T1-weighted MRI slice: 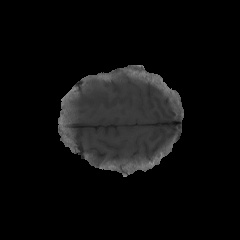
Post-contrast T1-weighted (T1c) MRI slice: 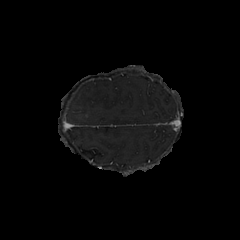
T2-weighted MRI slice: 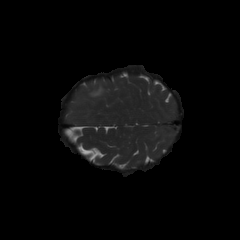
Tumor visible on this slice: yes